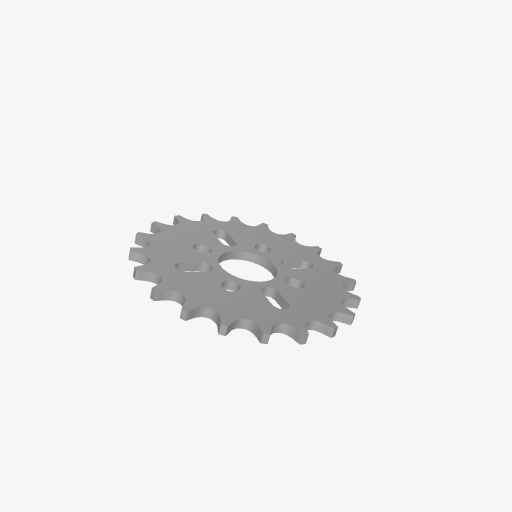
Part: HubMountAcetalSprocket20T